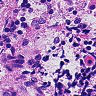
Metastatic tissue present: yes